Field crop: maize
Growth stage: 2
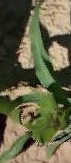
Species: maize